Interaction volume radius: 5 \u00c5
Interaction volume height: 20 \u00c5
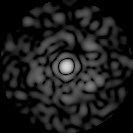
Disorder parameter: 0.8433